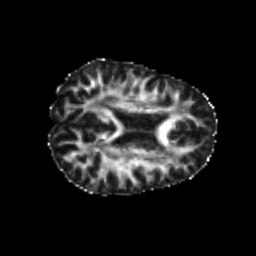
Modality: FA
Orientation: axial
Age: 26
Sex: female
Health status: healthy
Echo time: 0.074 s